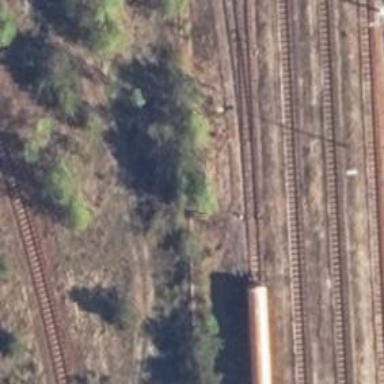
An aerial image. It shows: Railway switch.